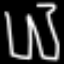
Label: pants